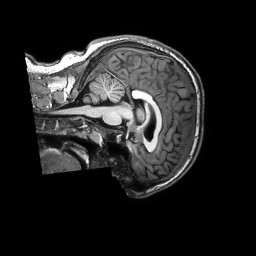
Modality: T1w
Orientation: sagittal
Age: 25
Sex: male
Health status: healthy
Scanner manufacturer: philips
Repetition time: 0.009 s
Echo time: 0.004 s